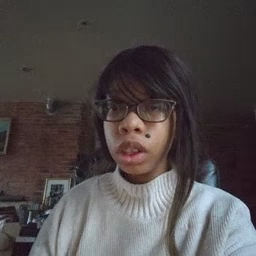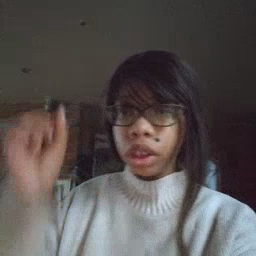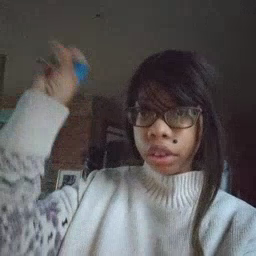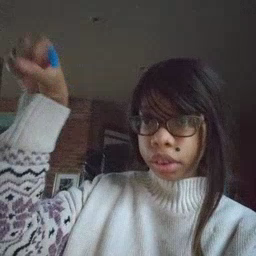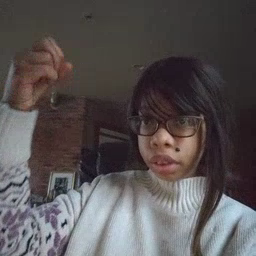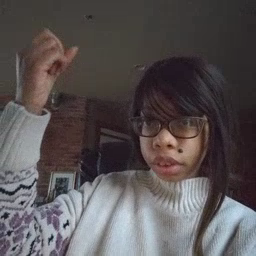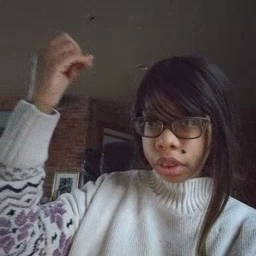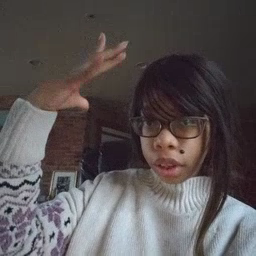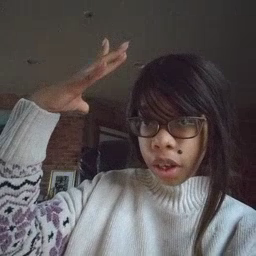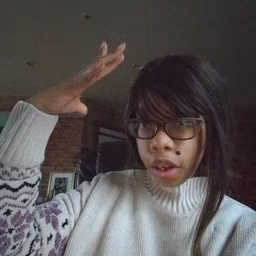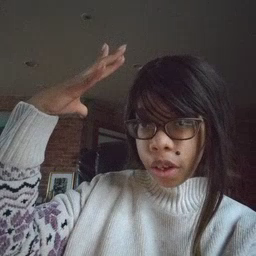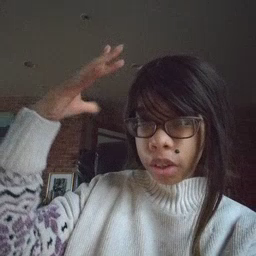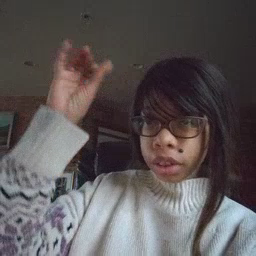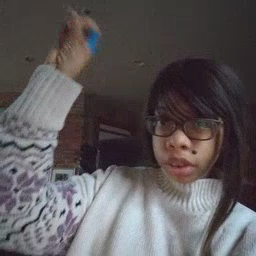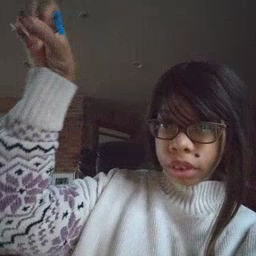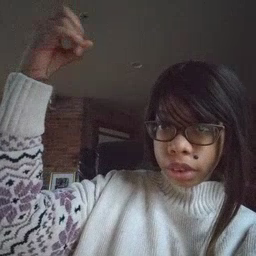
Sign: sun